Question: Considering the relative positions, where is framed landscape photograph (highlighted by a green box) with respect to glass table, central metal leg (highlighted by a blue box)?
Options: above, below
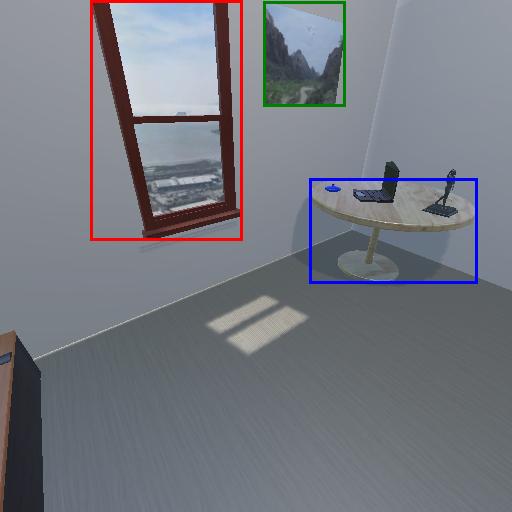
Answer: above